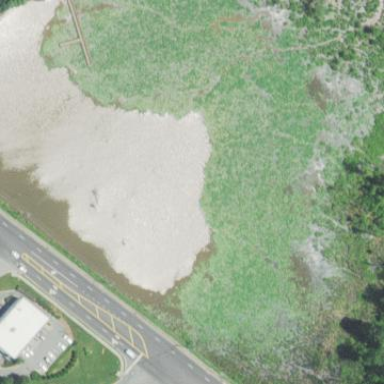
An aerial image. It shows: Swamp in wetland area.